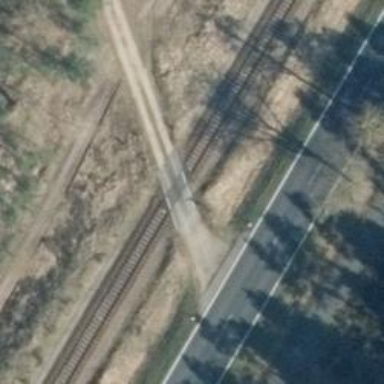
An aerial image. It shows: Level crossing along the railway.